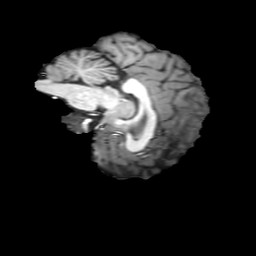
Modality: T1w
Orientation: sagittal
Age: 30
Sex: female
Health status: ill